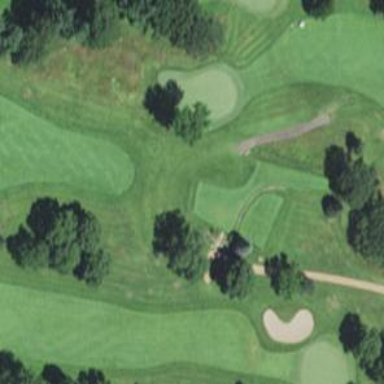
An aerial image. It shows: Path for both roads and golfers.